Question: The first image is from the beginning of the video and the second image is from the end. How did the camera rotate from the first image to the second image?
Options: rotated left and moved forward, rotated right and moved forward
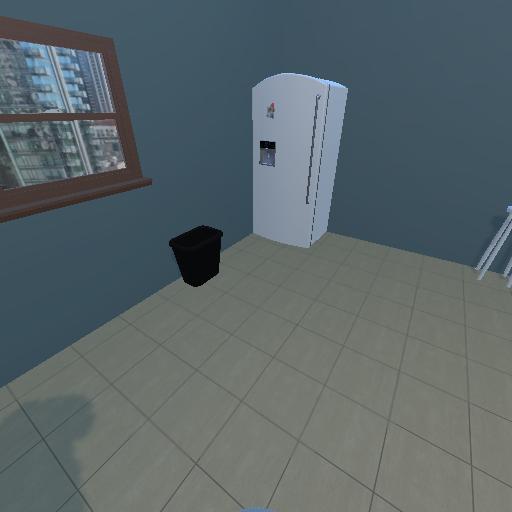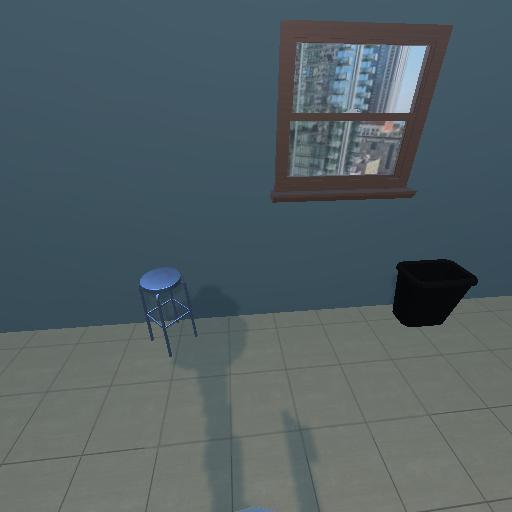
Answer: rotated left and moved forward